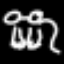
Label: frog